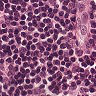
Metastatic tissue present: no